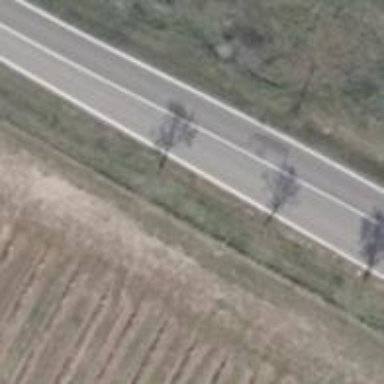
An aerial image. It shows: Avenue of trees.